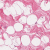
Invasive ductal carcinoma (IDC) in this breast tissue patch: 0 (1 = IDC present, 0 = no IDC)